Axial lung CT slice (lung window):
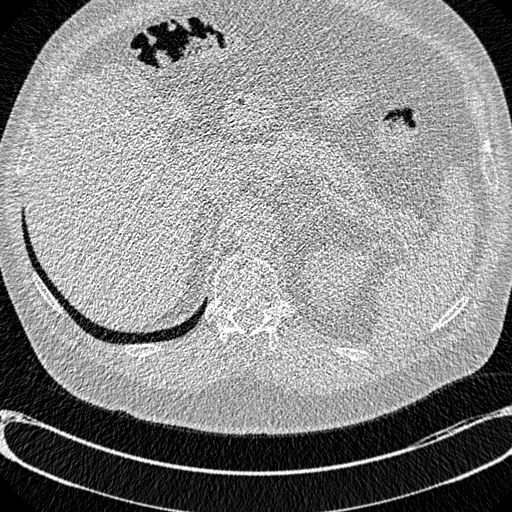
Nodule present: no